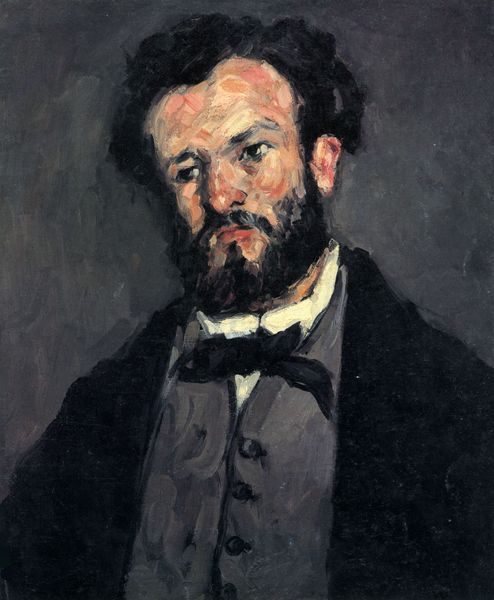
Titel: Porträt des Antony Valabrègue
Künstler: Paul Cézanne
Standort: Los Angeles (California)
Institution: The John Paul Getty Museum
Schlagwörter: blau, dunkel, gemälde, haut, kopf, mann, weiß, cezanne, ocker, frisur, grau, haar, hell, hintergrund, mund, nase, ohr, profil, schwarz, stirn, blick, rot, expressionismus, malerei, rock, schleife, anzug, bart, hemd, jacke, wand, augen, gesicht, inkarnat, kragen, trauer, vollbart, bild, bildnis, portrait, porträt, öl, pastos, haare, mantel, augenbrauen, bruststück, frontal, kinn, knopf, locken, ohren, rosa, traurig, farblos, duktus, ernst, büste, um 1900, nachdenklich, wange, knöpfe, fliege, jackett, knopfleiste, oberkörper, schnauzbart, jacket, weste, ton in ton, hautfarbe, expressionistisch, selbstbildnis, bürgertum, koteletten, versunken, blaugrau, portät, expressiv, paul cezanne, versonnen, pinselstriche, edelmann, breit, neigung, nachdenklichkeit, dunkelhaarig, bärtiger, elegisch, männerporträt, fliehend, hochzeiter, schwarzer anzug, mann im anzug, mann#, ore, palettmesser, ekopf, tuchknöpfe